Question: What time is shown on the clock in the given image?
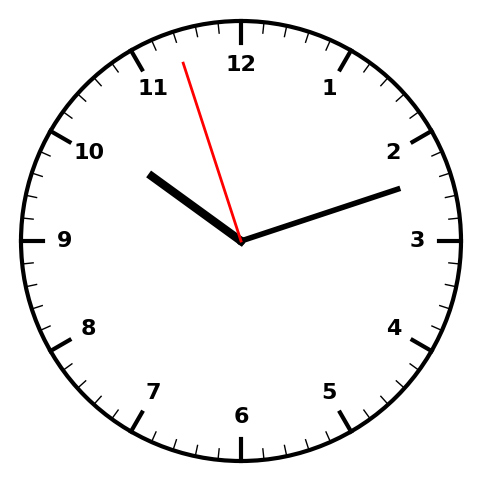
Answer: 10:11:57